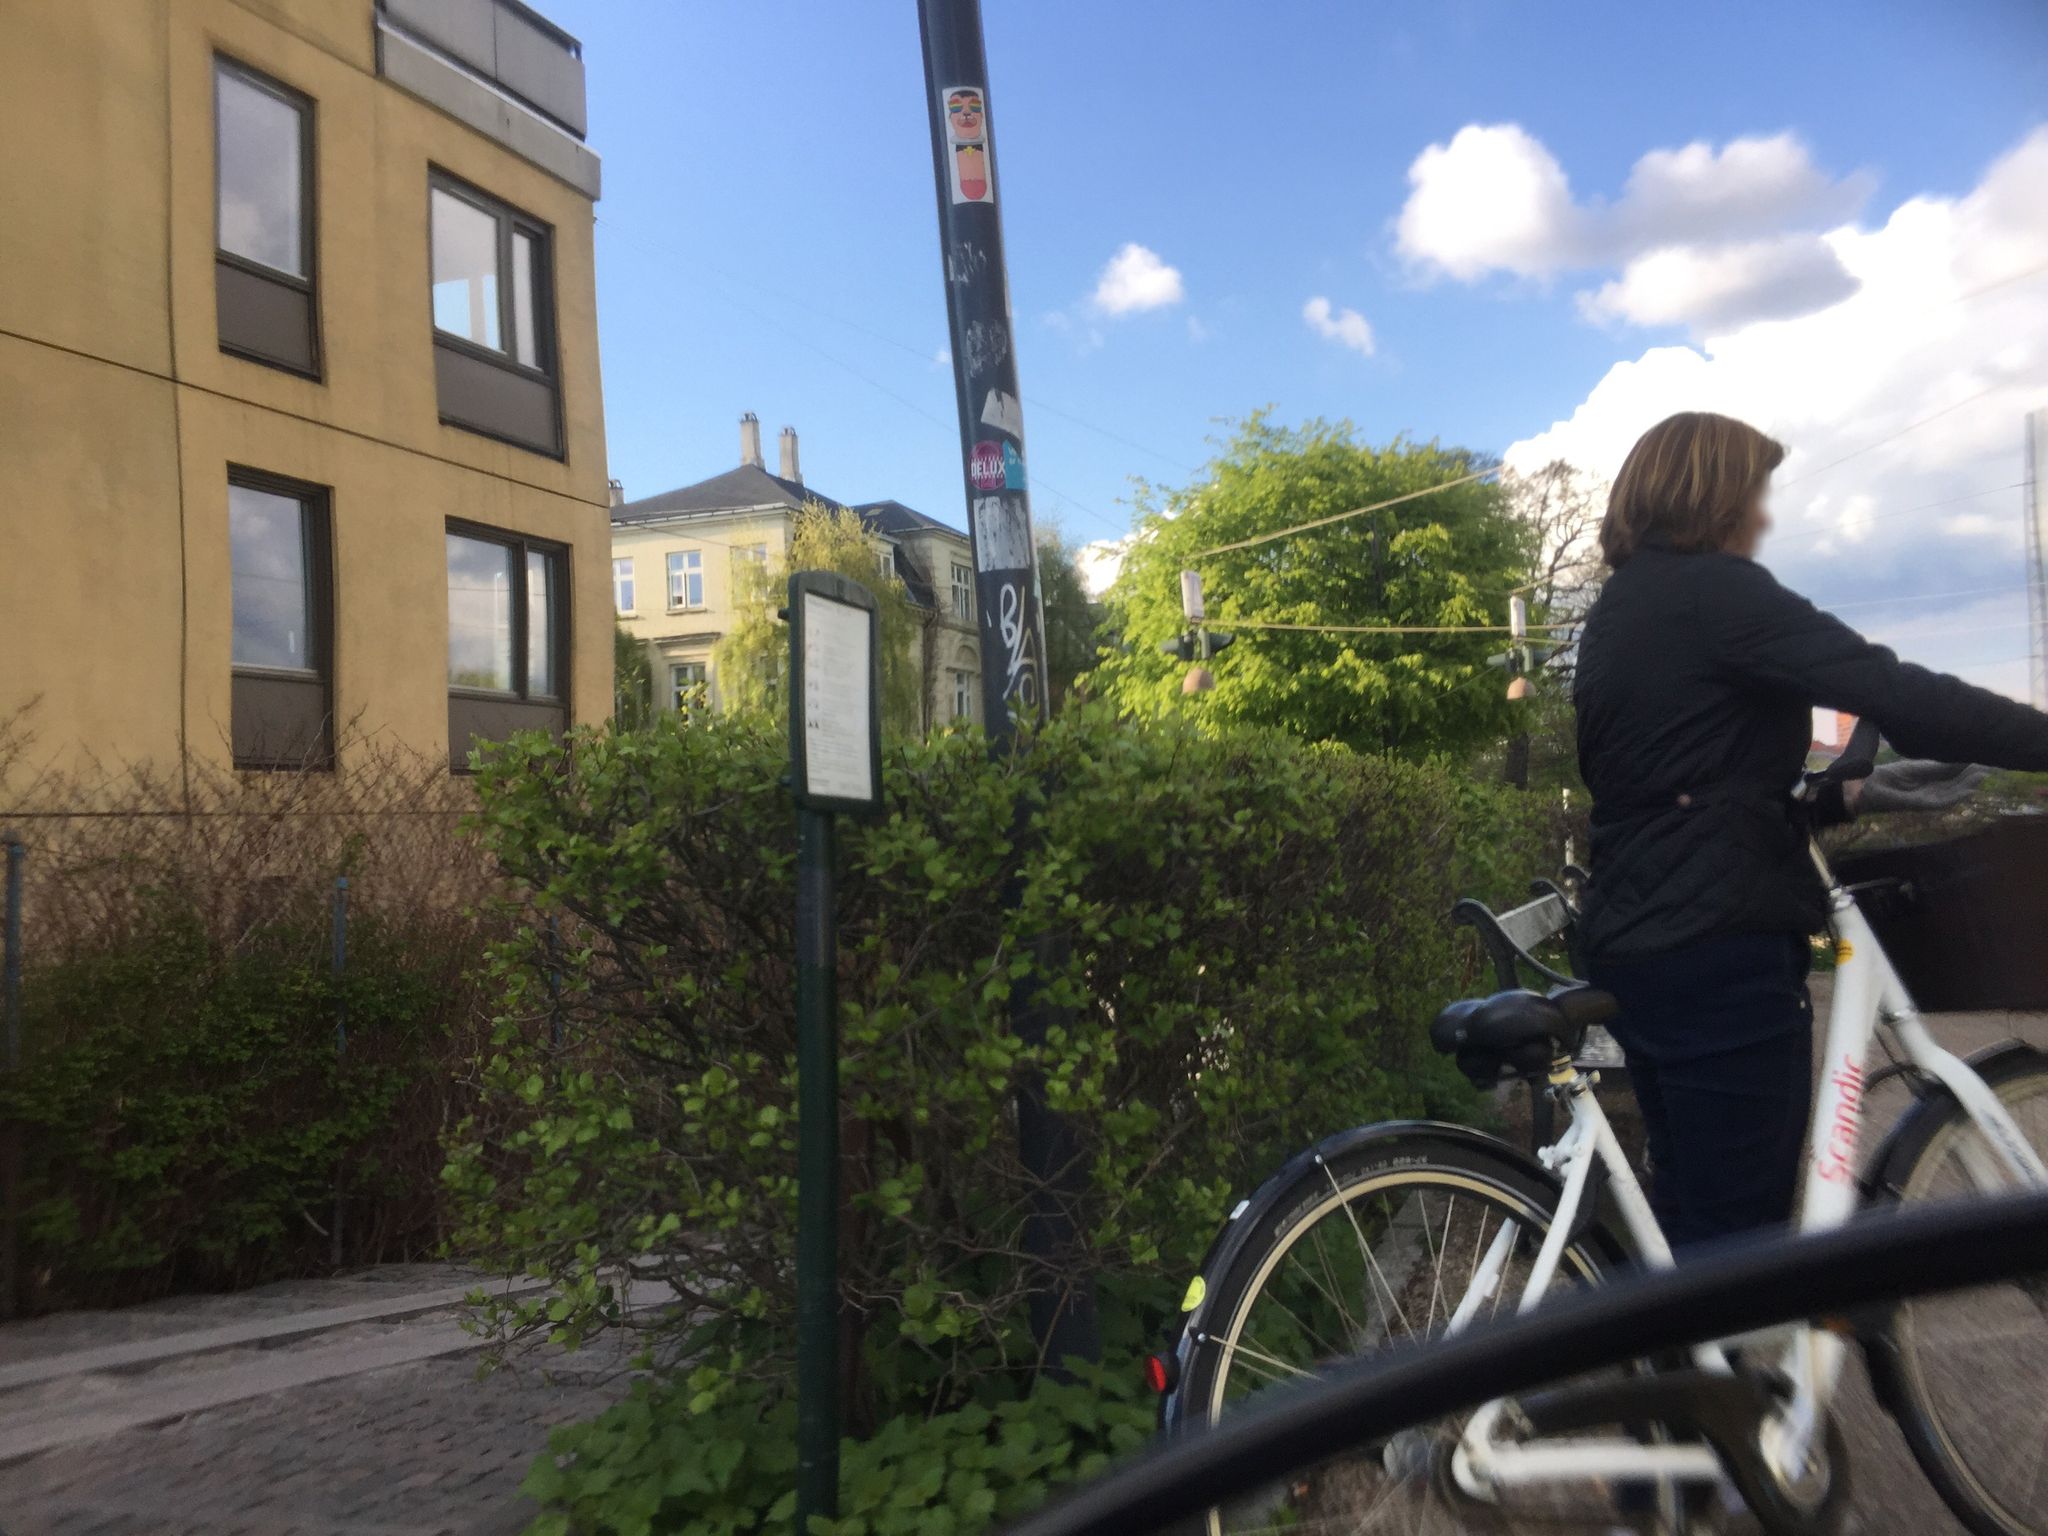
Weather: clear
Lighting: day
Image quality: good
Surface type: walking surface
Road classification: footway, cycleway, steps
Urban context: urban centre
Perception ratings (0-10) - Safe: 5.46, Lively: 5.15, Beautiful: 7.61, Boring: 5.49, Depressing: 2.5, Wealthy: 5.31